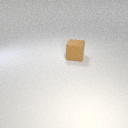
large brown rubber cube